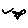
Label: bird